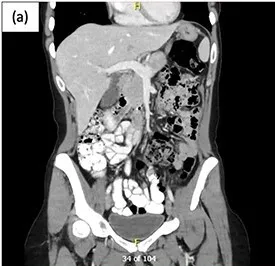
CT AP post oral and intravenous contrast;. Coronal view.
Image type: radiology (ct)